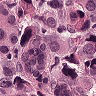
Metastatic tissue present: yes